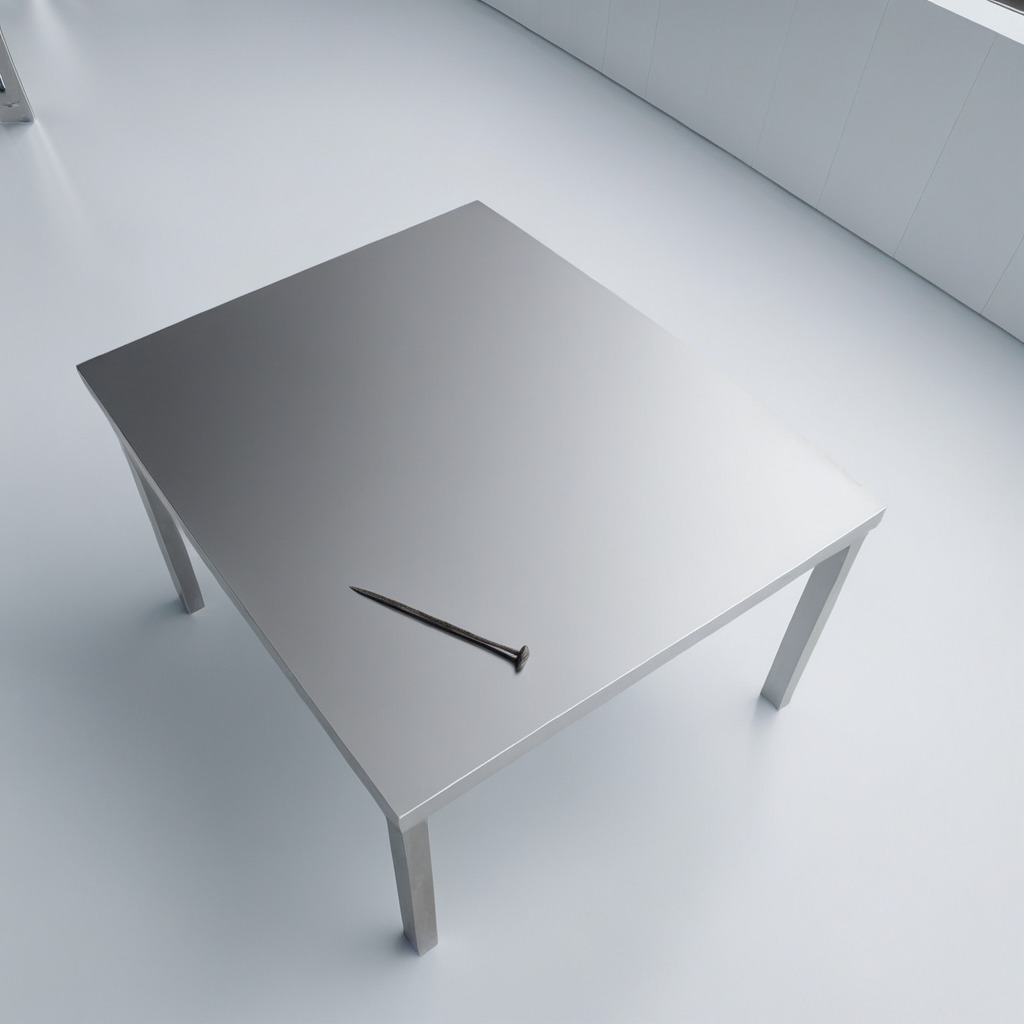
An iron nail is lying on the stainless steel table in a high-end prototyping lab.